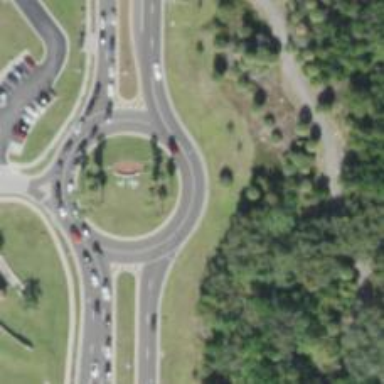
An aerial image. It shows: Secondary road made of asphalt leading to roundabout.